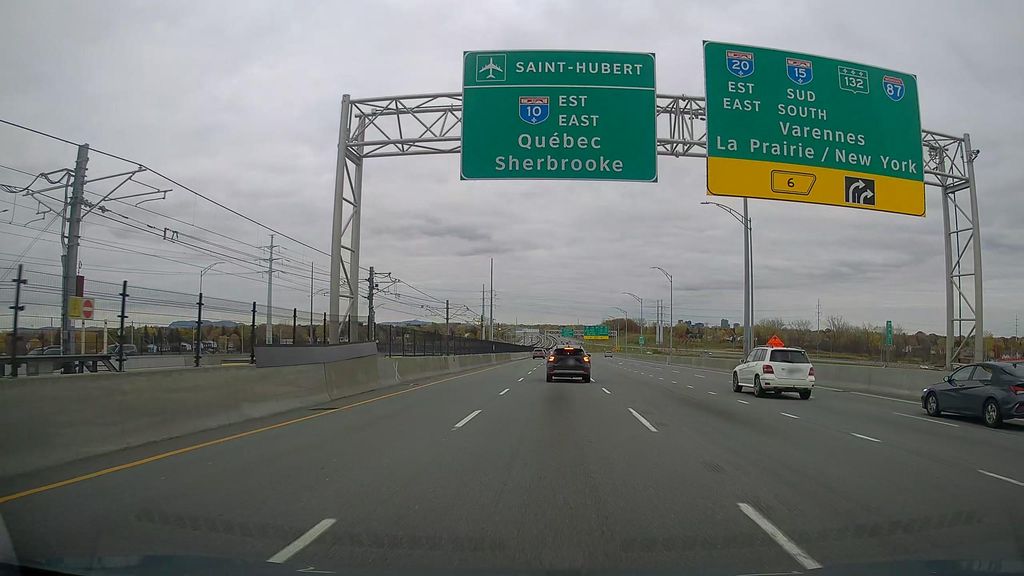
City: montreal